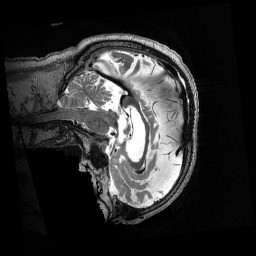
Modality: T2w
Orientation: sagittal
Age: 80
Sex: male
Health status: healthy
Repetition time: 3.2 s
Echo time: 0.563 s